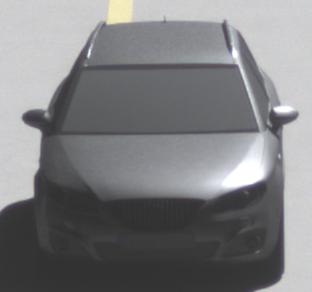
Make: SEAT
Model: Exeo ST 1.6
Detailed model: Exeo (3R) ST
Model produced from: 2010/05
Model produced until: 2010/08
Doors: 5
Color: gray
Road condition: dry road
Daytime: midday
Contrast: high contrast